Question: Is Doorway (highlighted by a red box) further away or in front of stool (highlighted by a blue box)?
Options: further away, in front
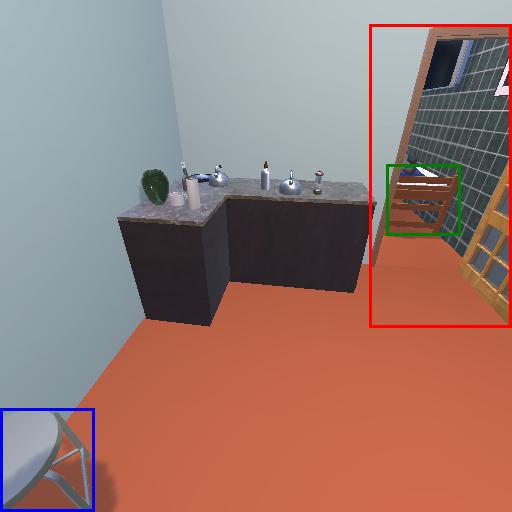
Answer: further away